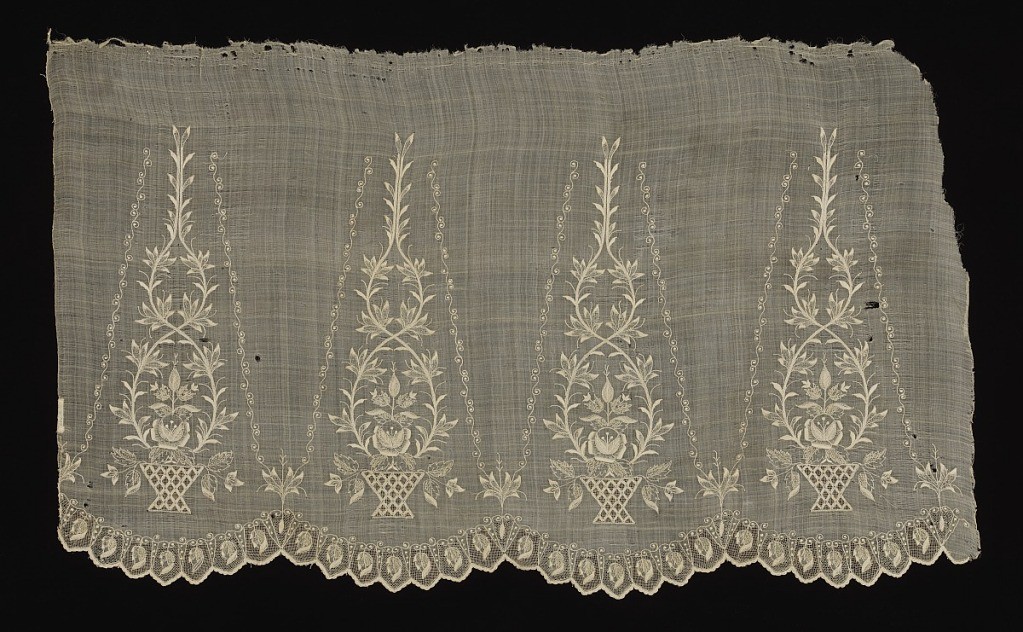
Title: Textile
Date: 19th century
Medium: cotton on piña cloth (pineapple fiber) Technique: embroidered
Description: Rectangular piece of fabric for the sleeve of a blouse embroidered in a design of a plant in a basket alternating with leaf and scroll motif. One scalloped edge.